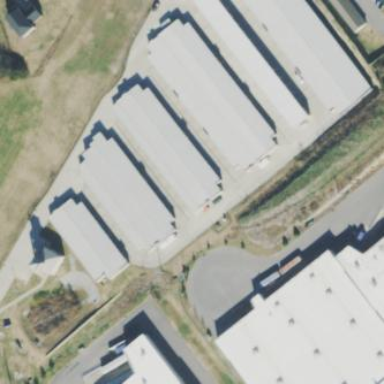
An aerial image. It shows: Storage rental shop located in building.